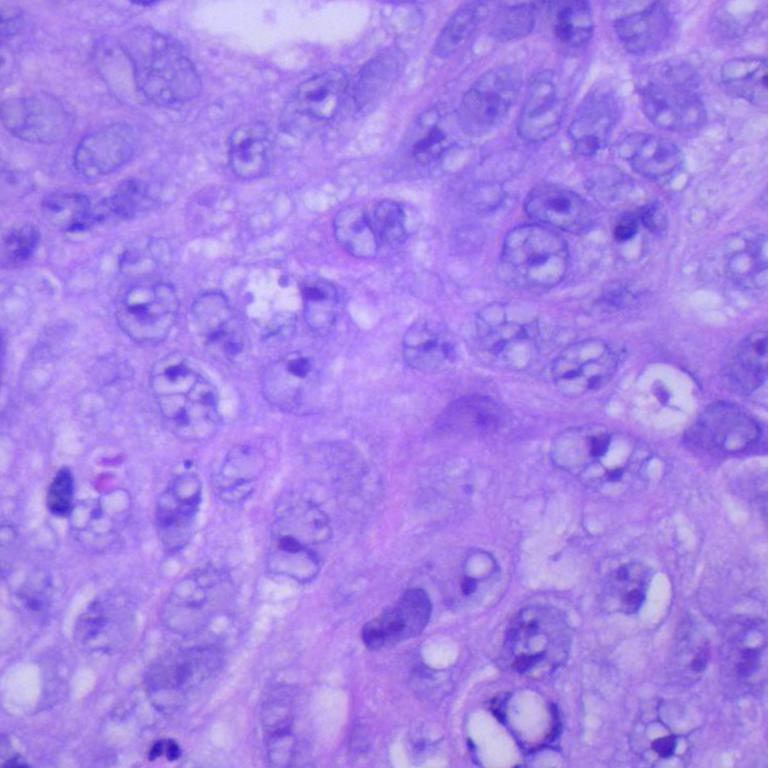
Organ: lung
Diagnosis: squamous carcinomas